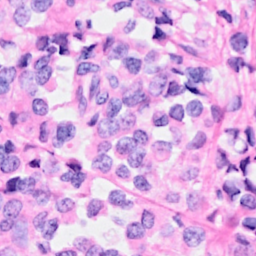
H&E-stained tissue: Breast